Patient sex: F
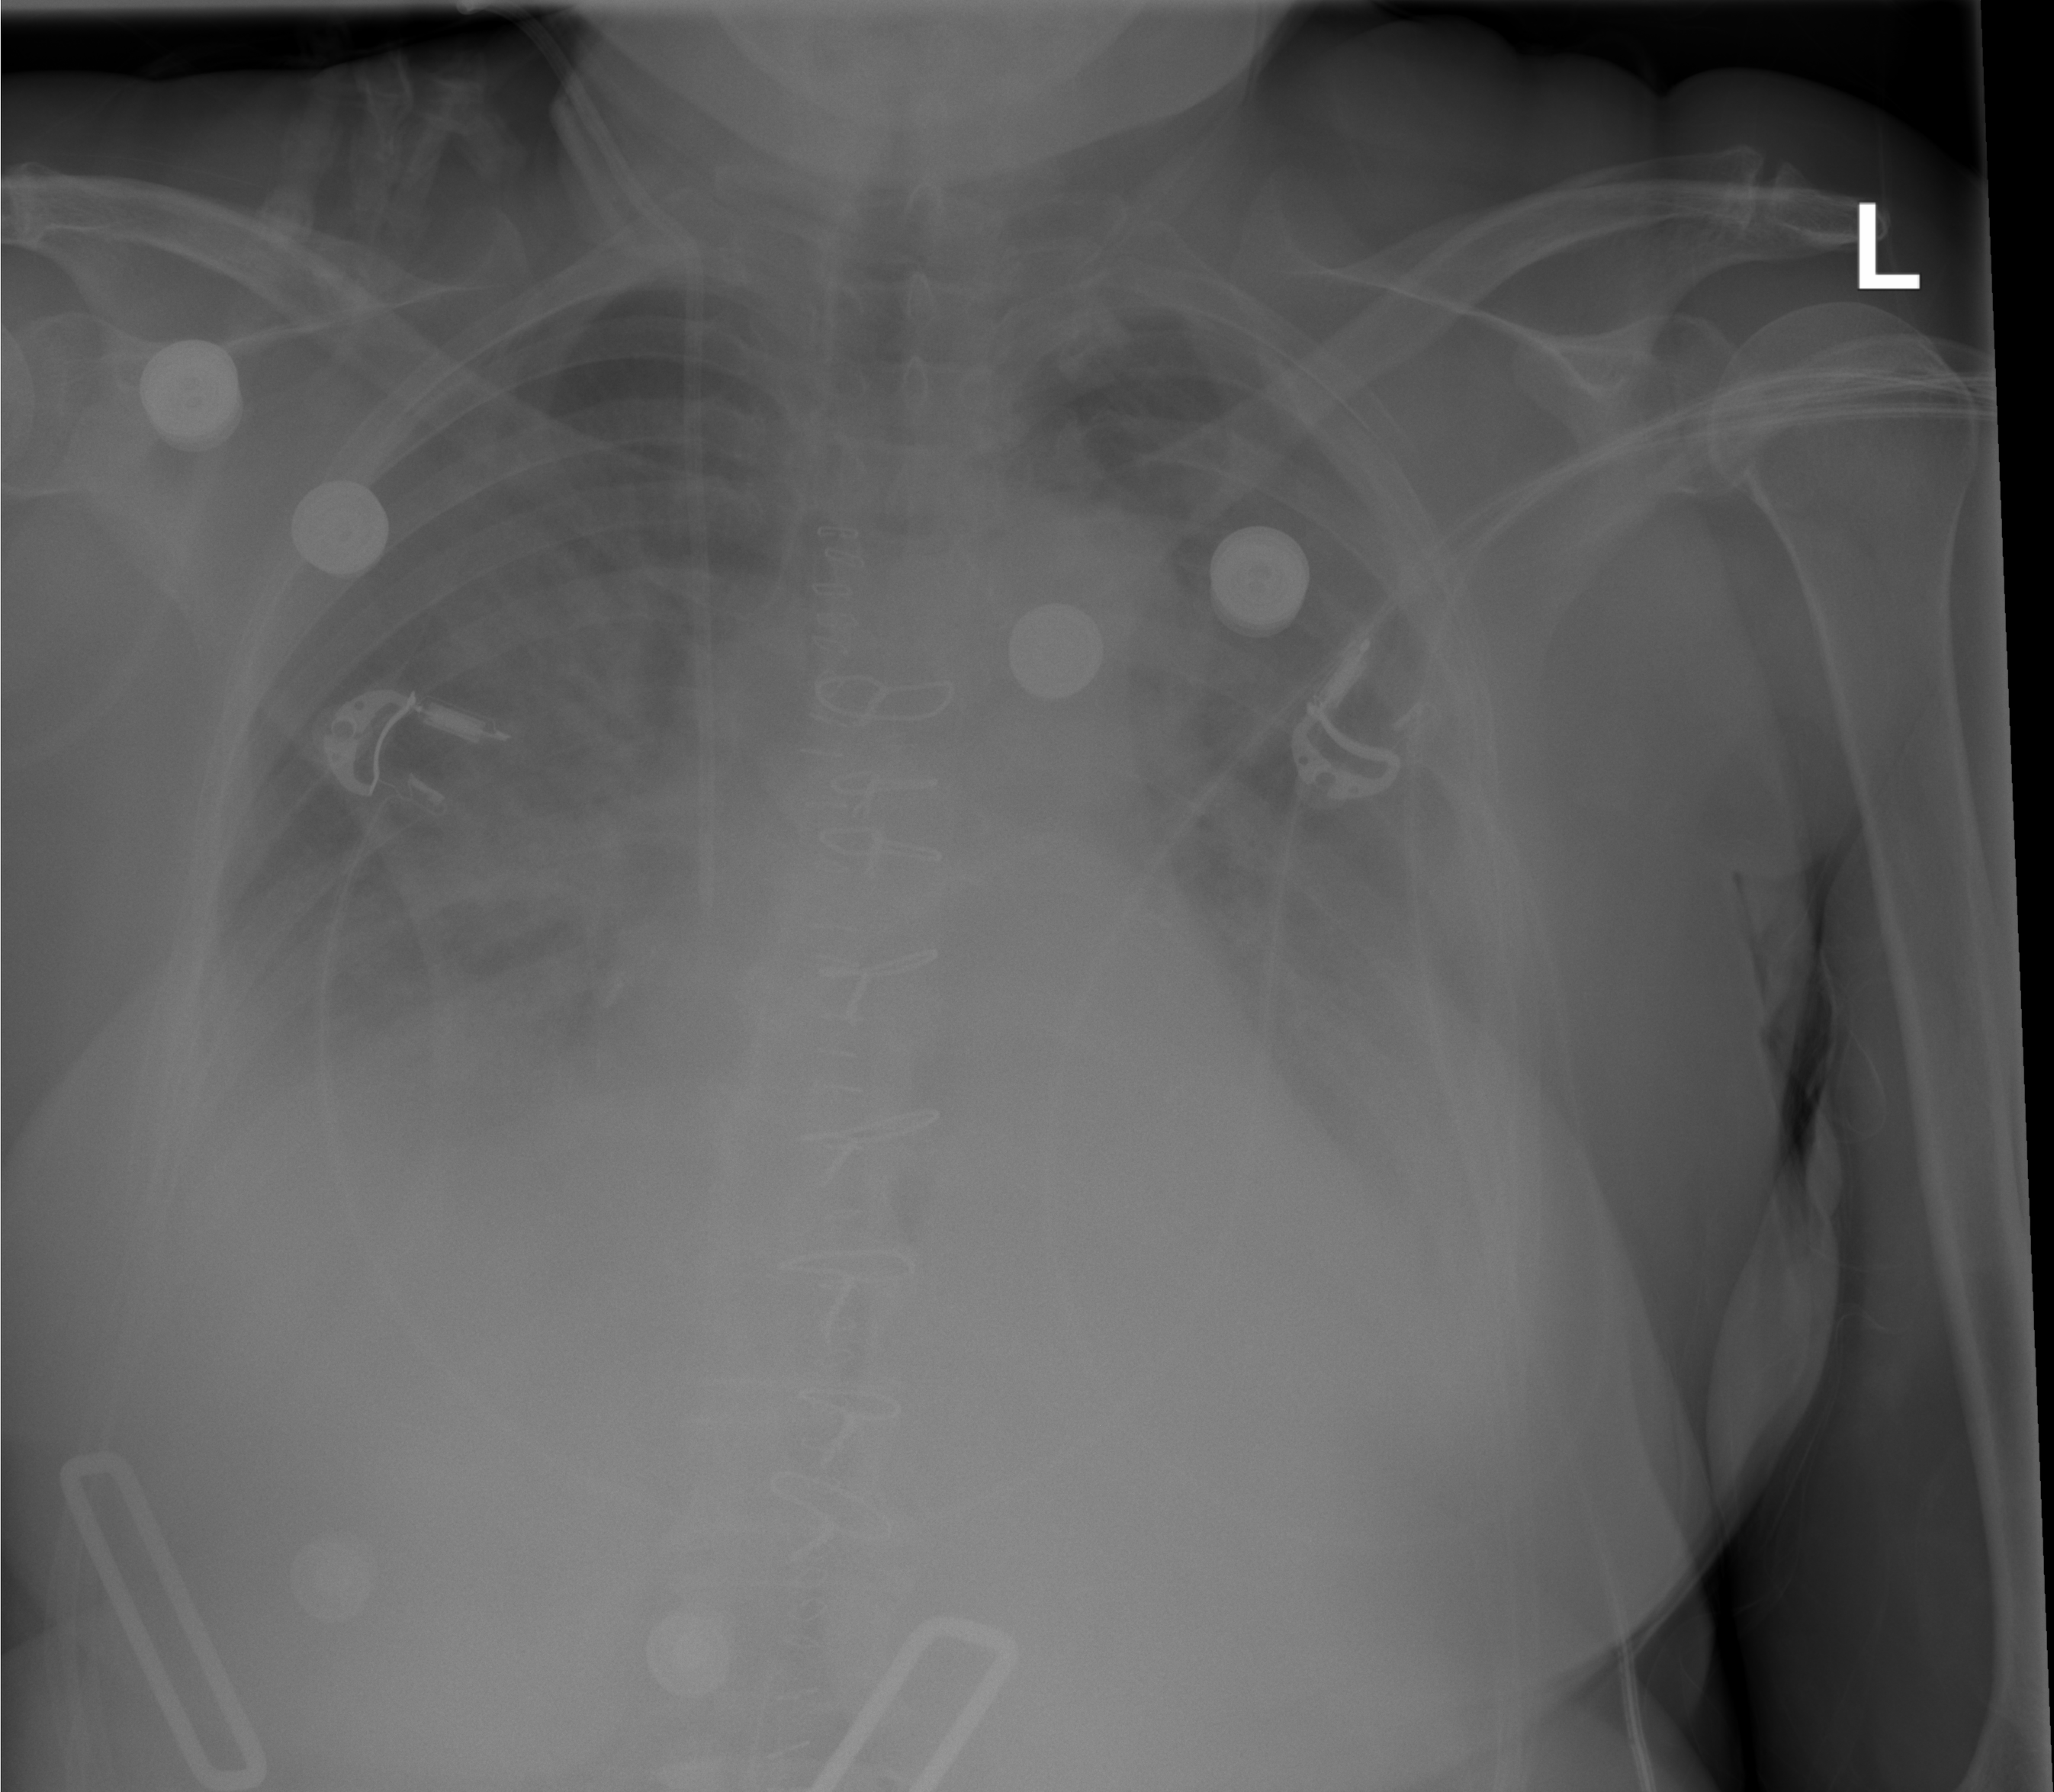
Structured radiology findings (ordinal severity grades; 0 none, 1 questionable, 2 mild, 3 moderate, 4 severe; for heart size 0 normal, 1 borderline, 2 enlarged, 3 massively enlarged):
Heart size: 2
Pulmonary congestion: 2
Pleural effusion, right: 2
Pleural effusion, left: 2
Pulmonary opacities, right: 3
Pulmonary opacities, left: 1
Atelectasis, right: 2
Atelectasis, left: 2